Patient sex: M
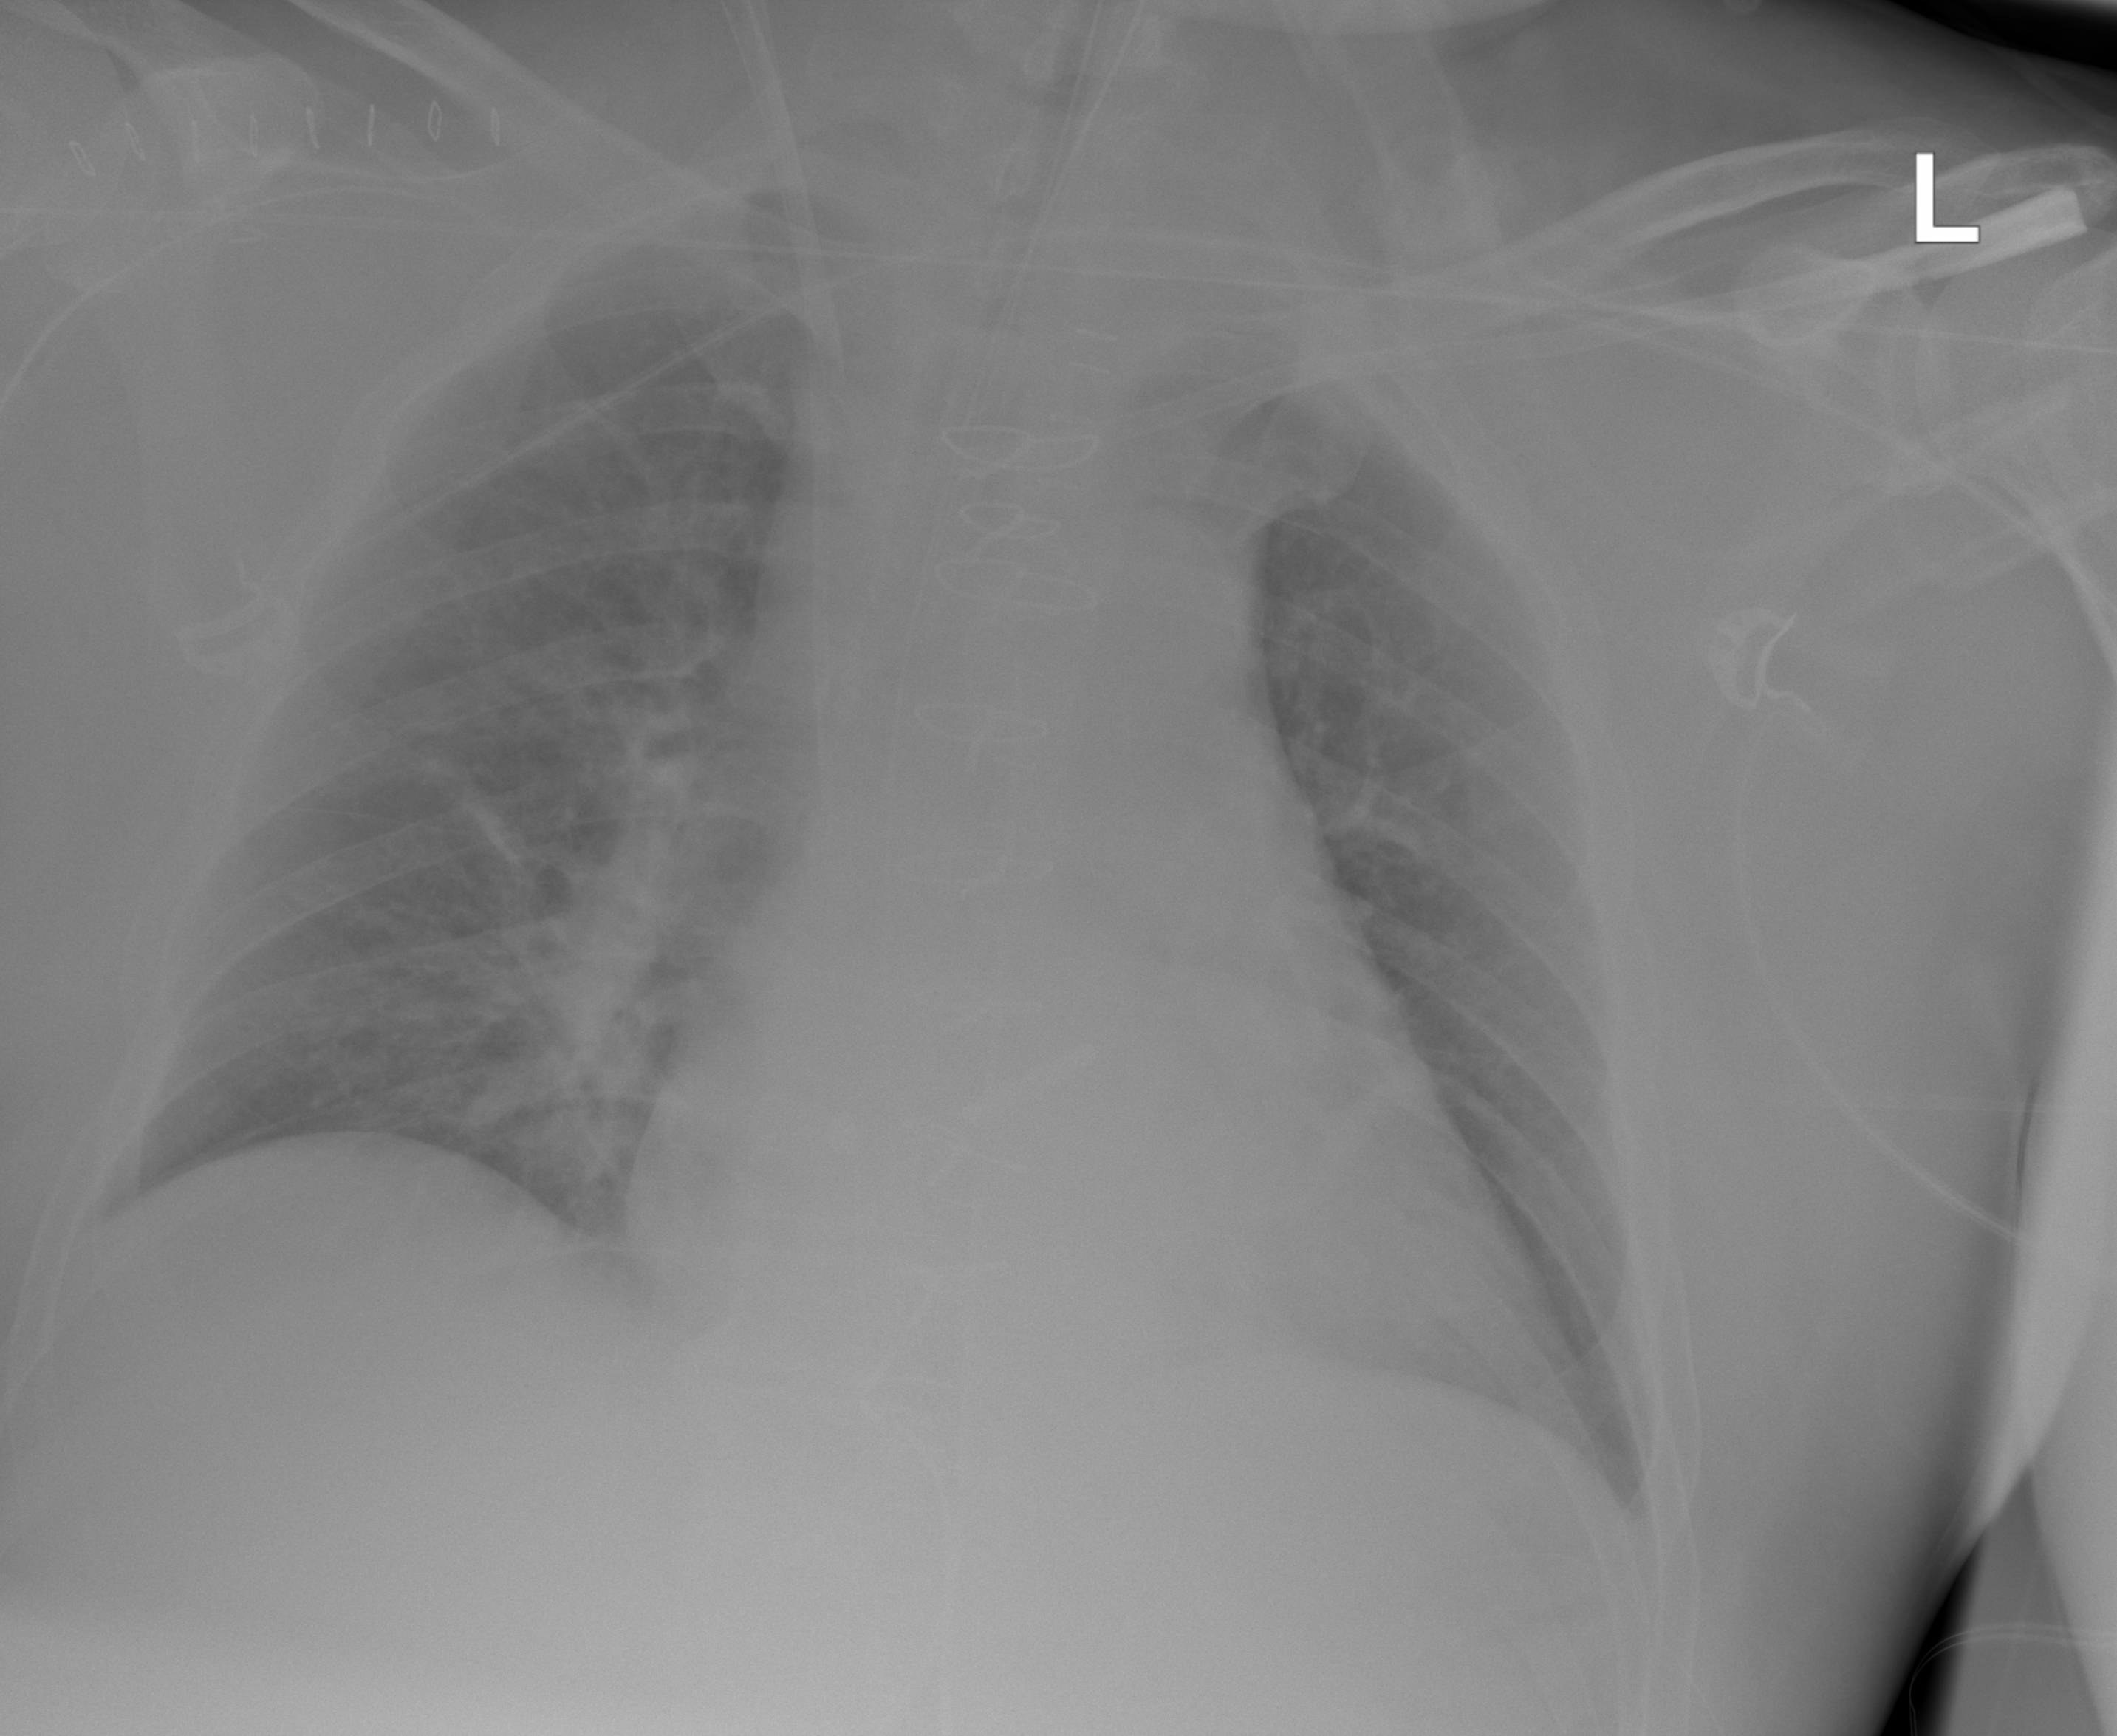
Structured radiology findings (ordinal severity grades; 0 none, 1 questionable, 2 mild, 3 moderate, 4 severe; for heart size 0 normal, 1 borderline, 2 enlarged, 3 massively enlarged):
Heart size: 1
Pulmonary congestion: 2
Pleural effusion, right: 0
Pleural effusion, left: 0
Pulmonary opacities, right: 0
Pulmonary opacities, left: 0
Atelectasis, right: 0
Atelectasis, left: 0